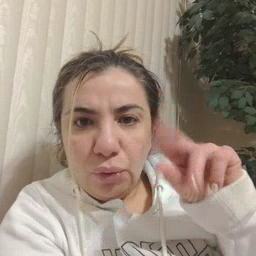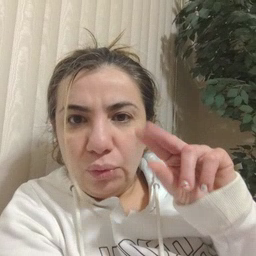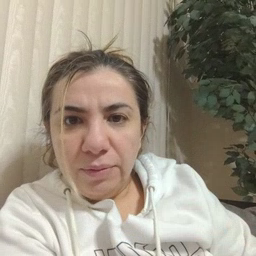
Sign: no